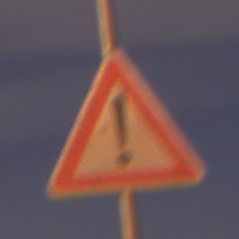
Verkehrszeichen: Gefahrenstelle
Umgebung: Outdoor, Suburban
Tageszeit: Night
Wetter: PartlyCloudy
Licht: Artificial
Jahreszeit: NotSpecified
Kontrast: HighContrast